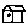
Label: house